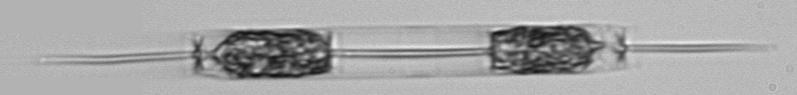
Label: Ditylum_brightwellii